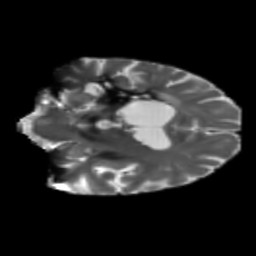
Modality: T2w
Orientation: coronal
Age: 53
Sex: female
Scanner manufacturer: siemens
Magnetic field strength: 3 T
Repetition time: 5.25 s
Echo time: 0.08 s